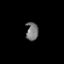
Tissue: prostate
Cell type: T cells
Senescence score: 0.3376
Nuclear area (px): 214
Mean DAPI intensity: 118.346